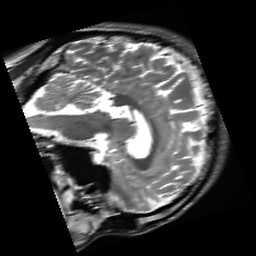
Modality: inplaneT2
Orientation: sagittal
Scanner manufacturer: siemens
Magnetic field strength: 3 T
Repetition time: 7.02 s
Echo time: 0.069 s